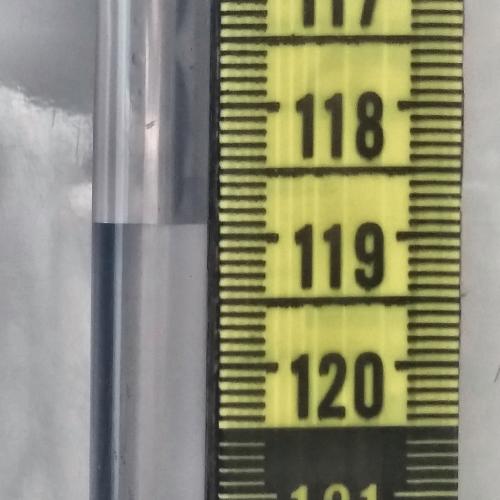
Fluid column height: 118.9 cm